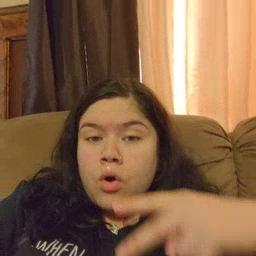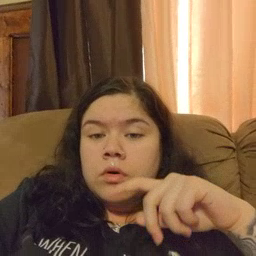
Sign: fall